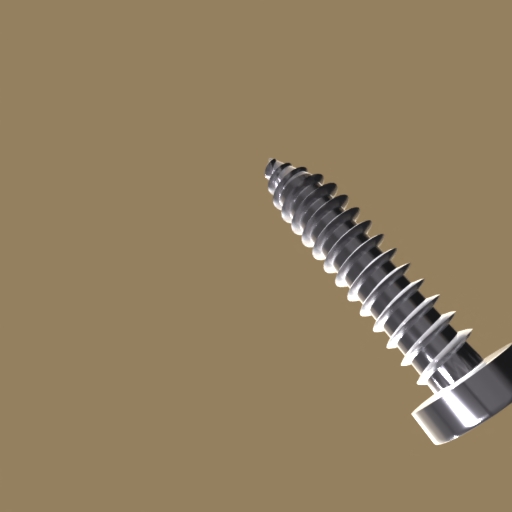
Label: screw